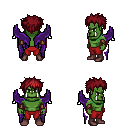
a pixel art fantasy rpg character, male body template, orc, green skin, purple wings, red pants, brunette bedhead hairstyle, cloth bracers, maroon shoes, four views (front, back, left, right), 2x2 character sprite sheet, small pixel art, hard edges, no anti-aliasing